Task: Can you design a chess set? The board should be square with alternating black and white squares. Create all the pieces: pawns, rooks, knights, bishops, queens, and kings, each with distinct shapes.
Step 5423:
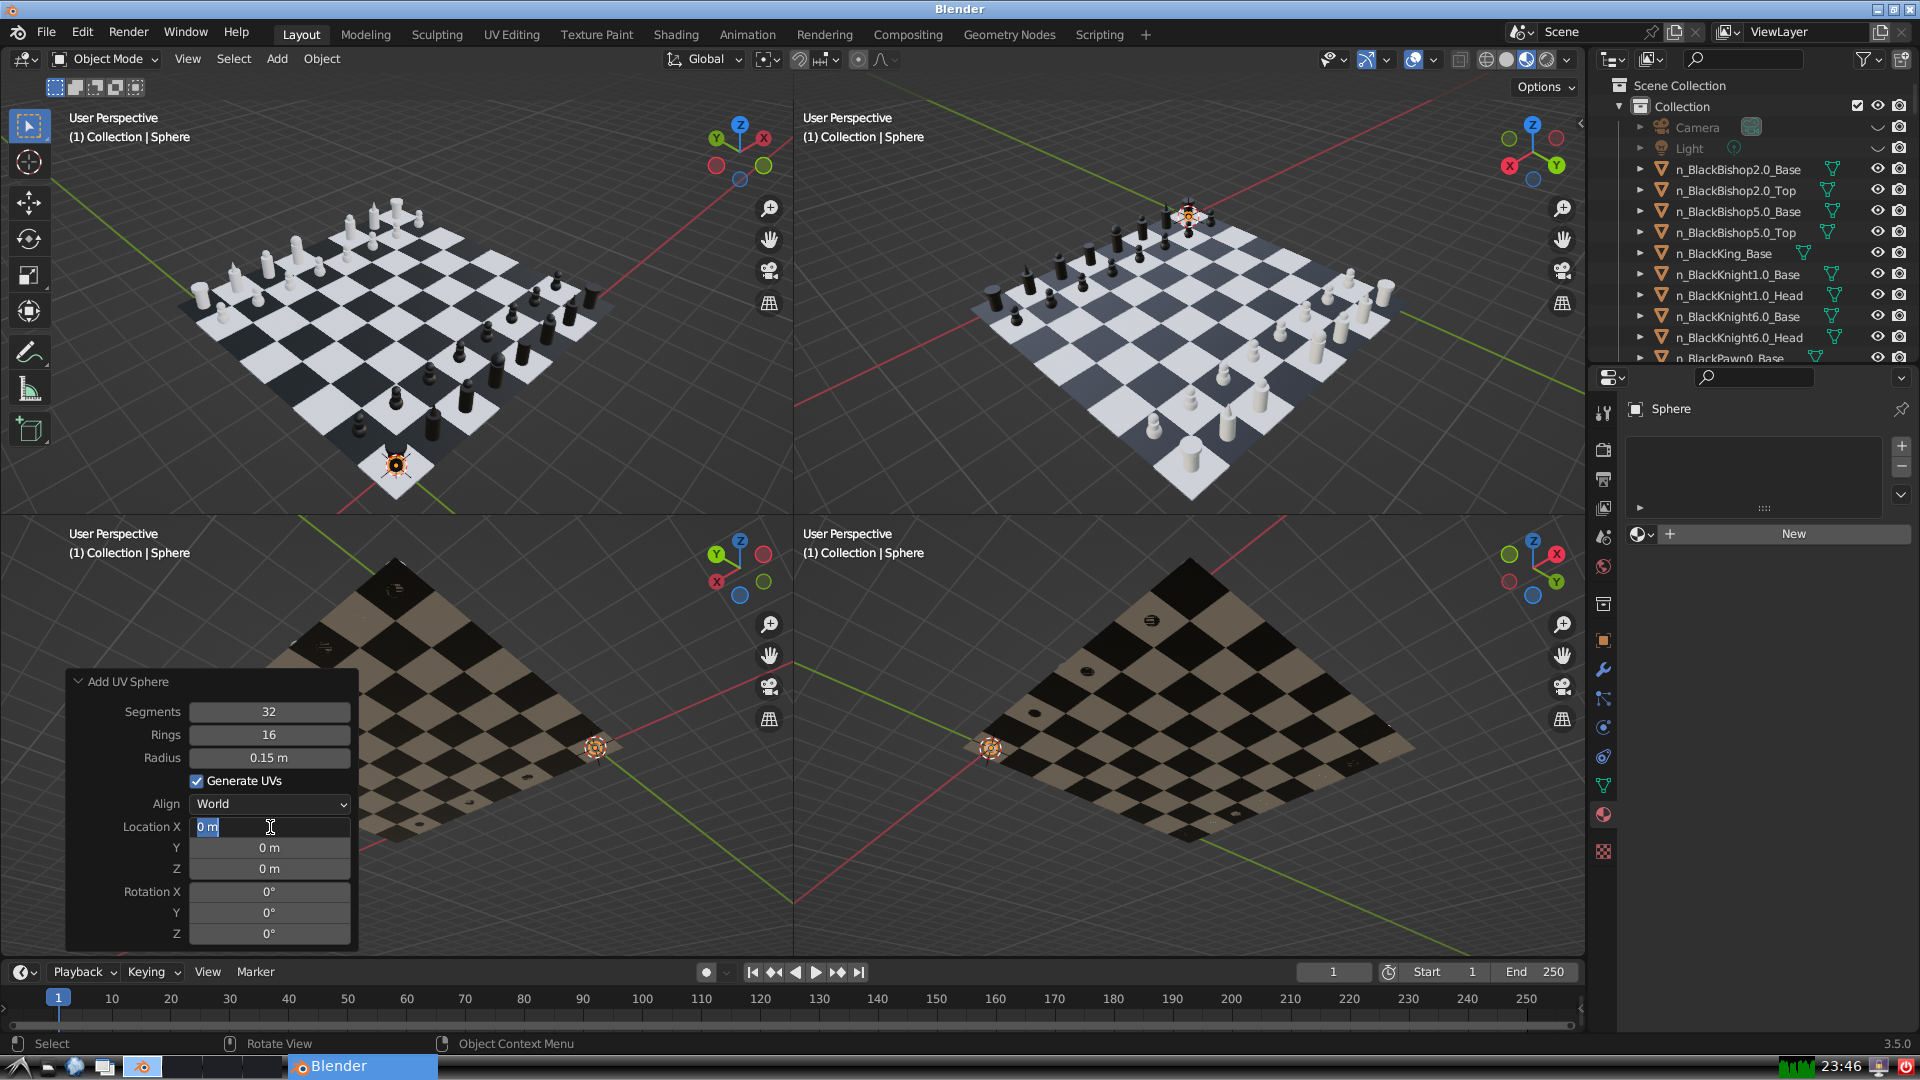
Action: input_text: 4.0